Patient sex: M
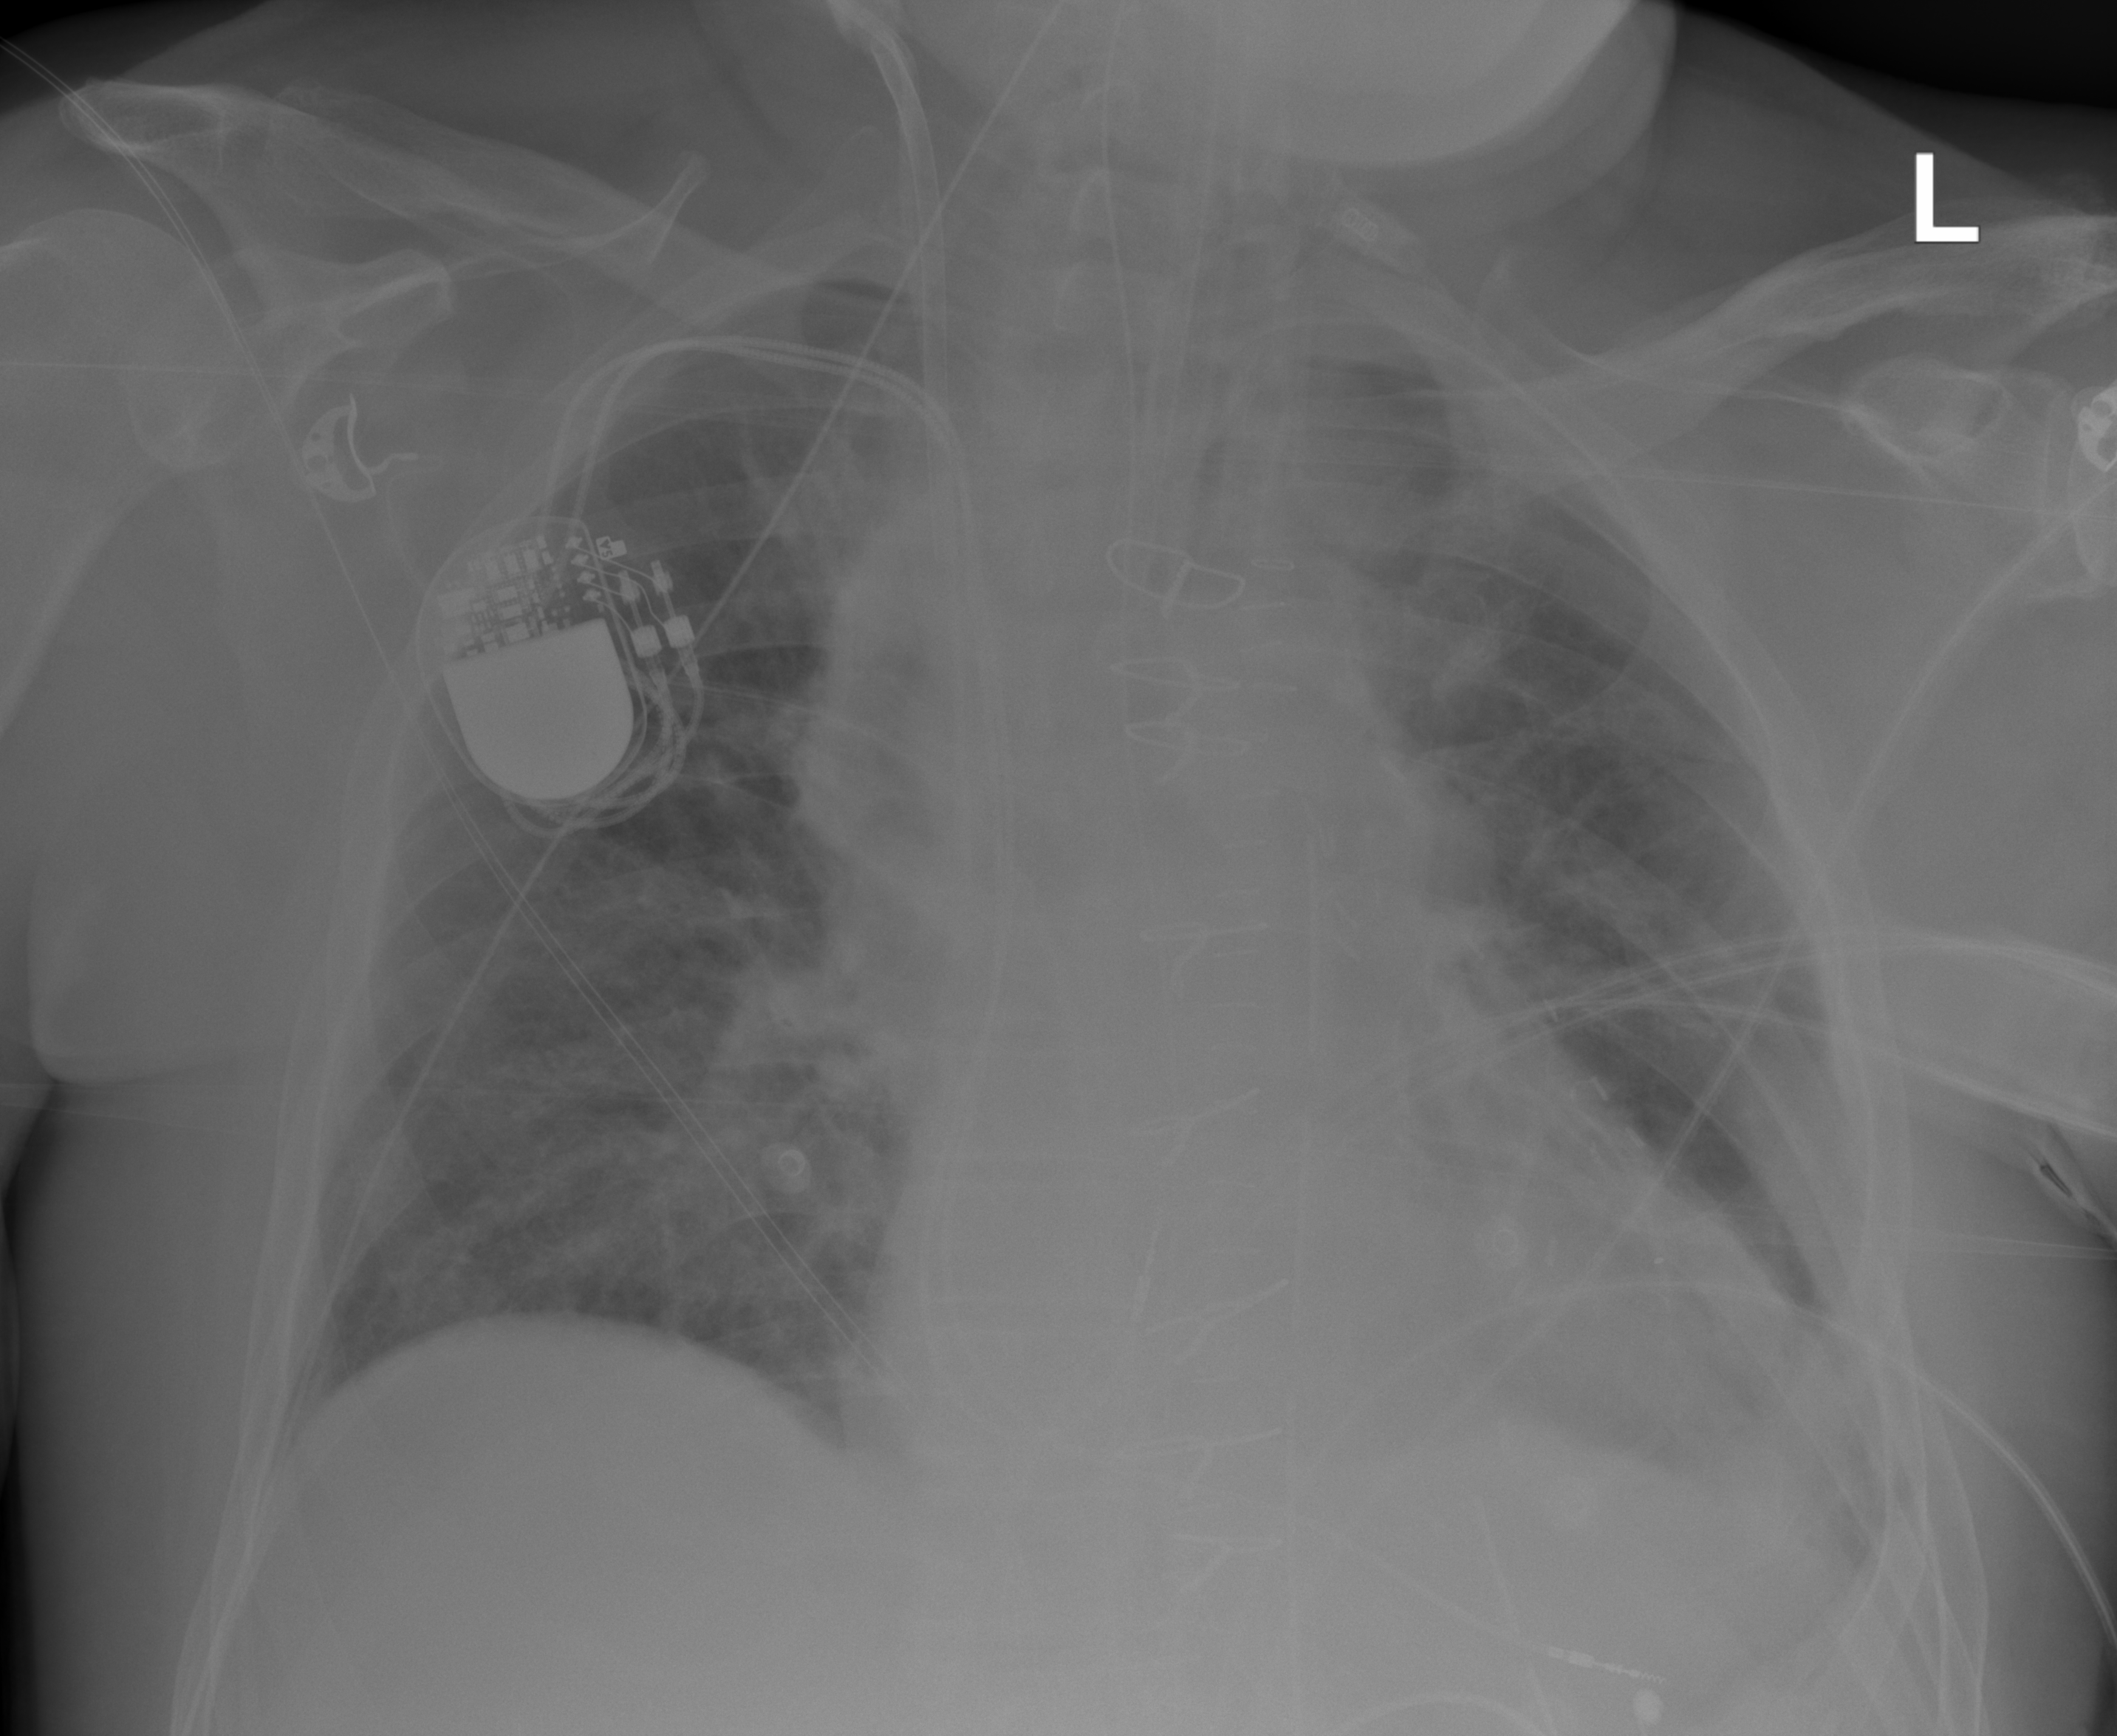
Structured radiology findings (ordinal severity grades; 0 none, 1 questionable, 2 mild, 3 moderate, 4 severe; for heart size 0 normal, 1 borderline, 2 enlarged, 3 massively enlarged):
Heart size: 2
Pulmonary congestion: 2
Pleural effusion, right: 0
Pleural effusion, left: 0
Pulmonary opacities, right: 2
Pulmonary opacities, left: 2
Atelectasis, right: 2
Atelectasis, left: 2